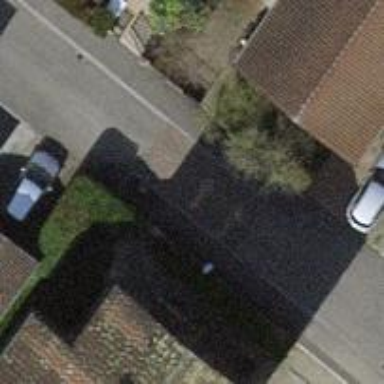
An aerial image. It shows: Residential road with asphalt surface and sidewalks.